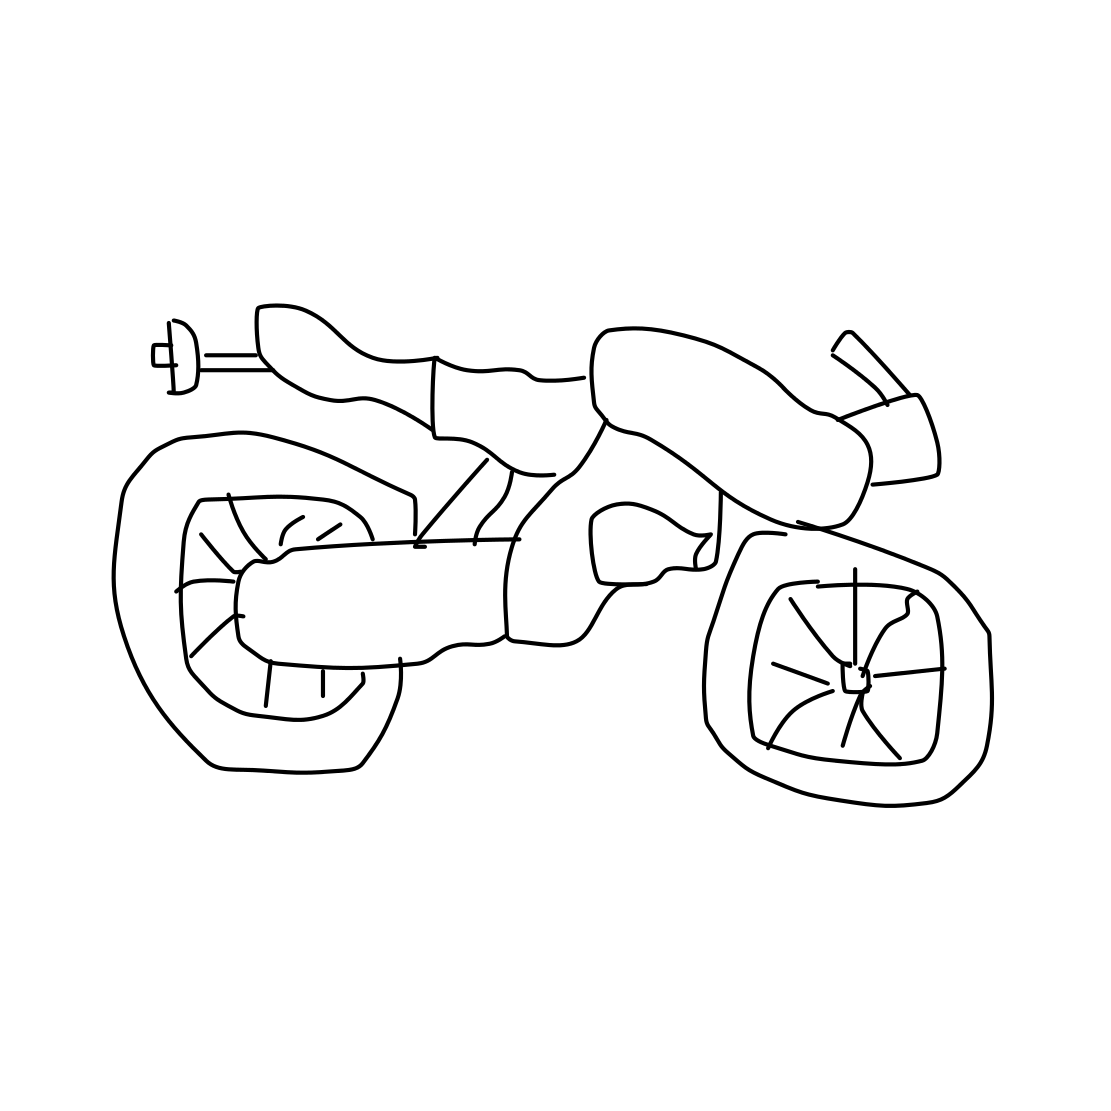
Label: motorbike